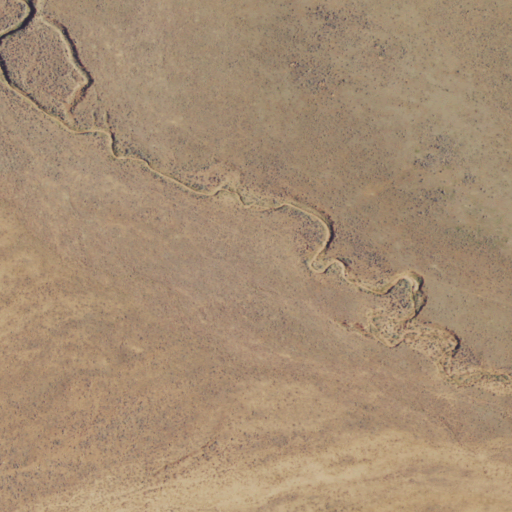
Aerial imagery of depression(s) in Wyoming named Red Basin containing shrub and grassland